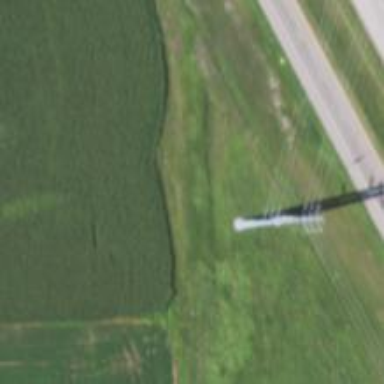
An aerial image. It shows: Power tower.